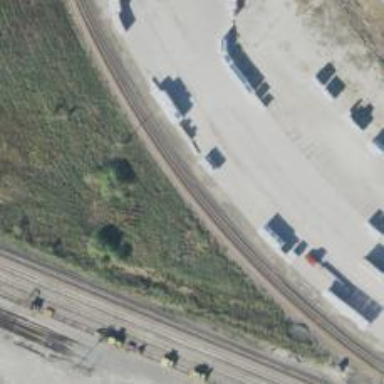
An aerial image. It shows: Railway track.